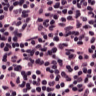
Metastatic tissue present: no